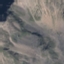
Label: HerbaceousVegetation